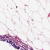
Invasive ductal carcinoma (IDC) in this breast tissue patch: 0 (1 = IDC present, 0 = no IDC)